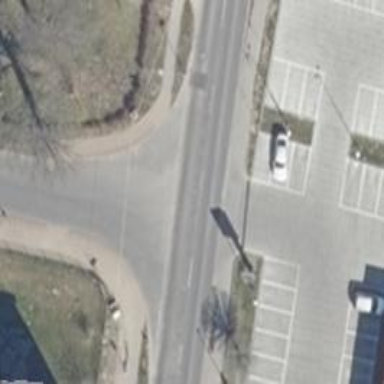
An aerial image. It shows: Uncontrolled crossing on the road.